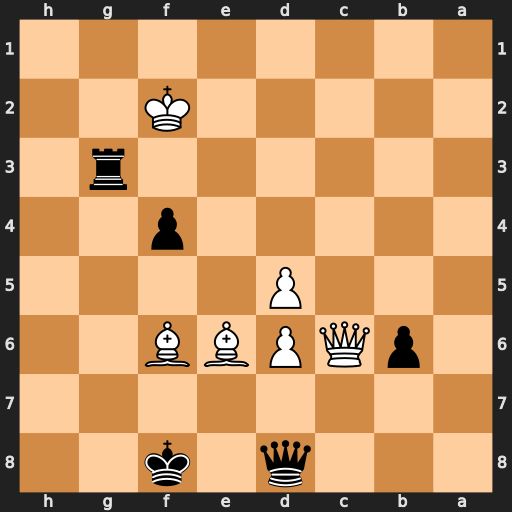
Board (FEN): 3q1k2/8/1pQPBB2/3P4/5p2/6r1/5K2/8
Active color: b
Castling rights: -
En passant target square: -
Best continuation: Qxf6 Qc8+ Kg7